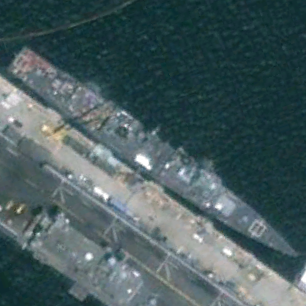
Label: cruiser